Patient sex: F
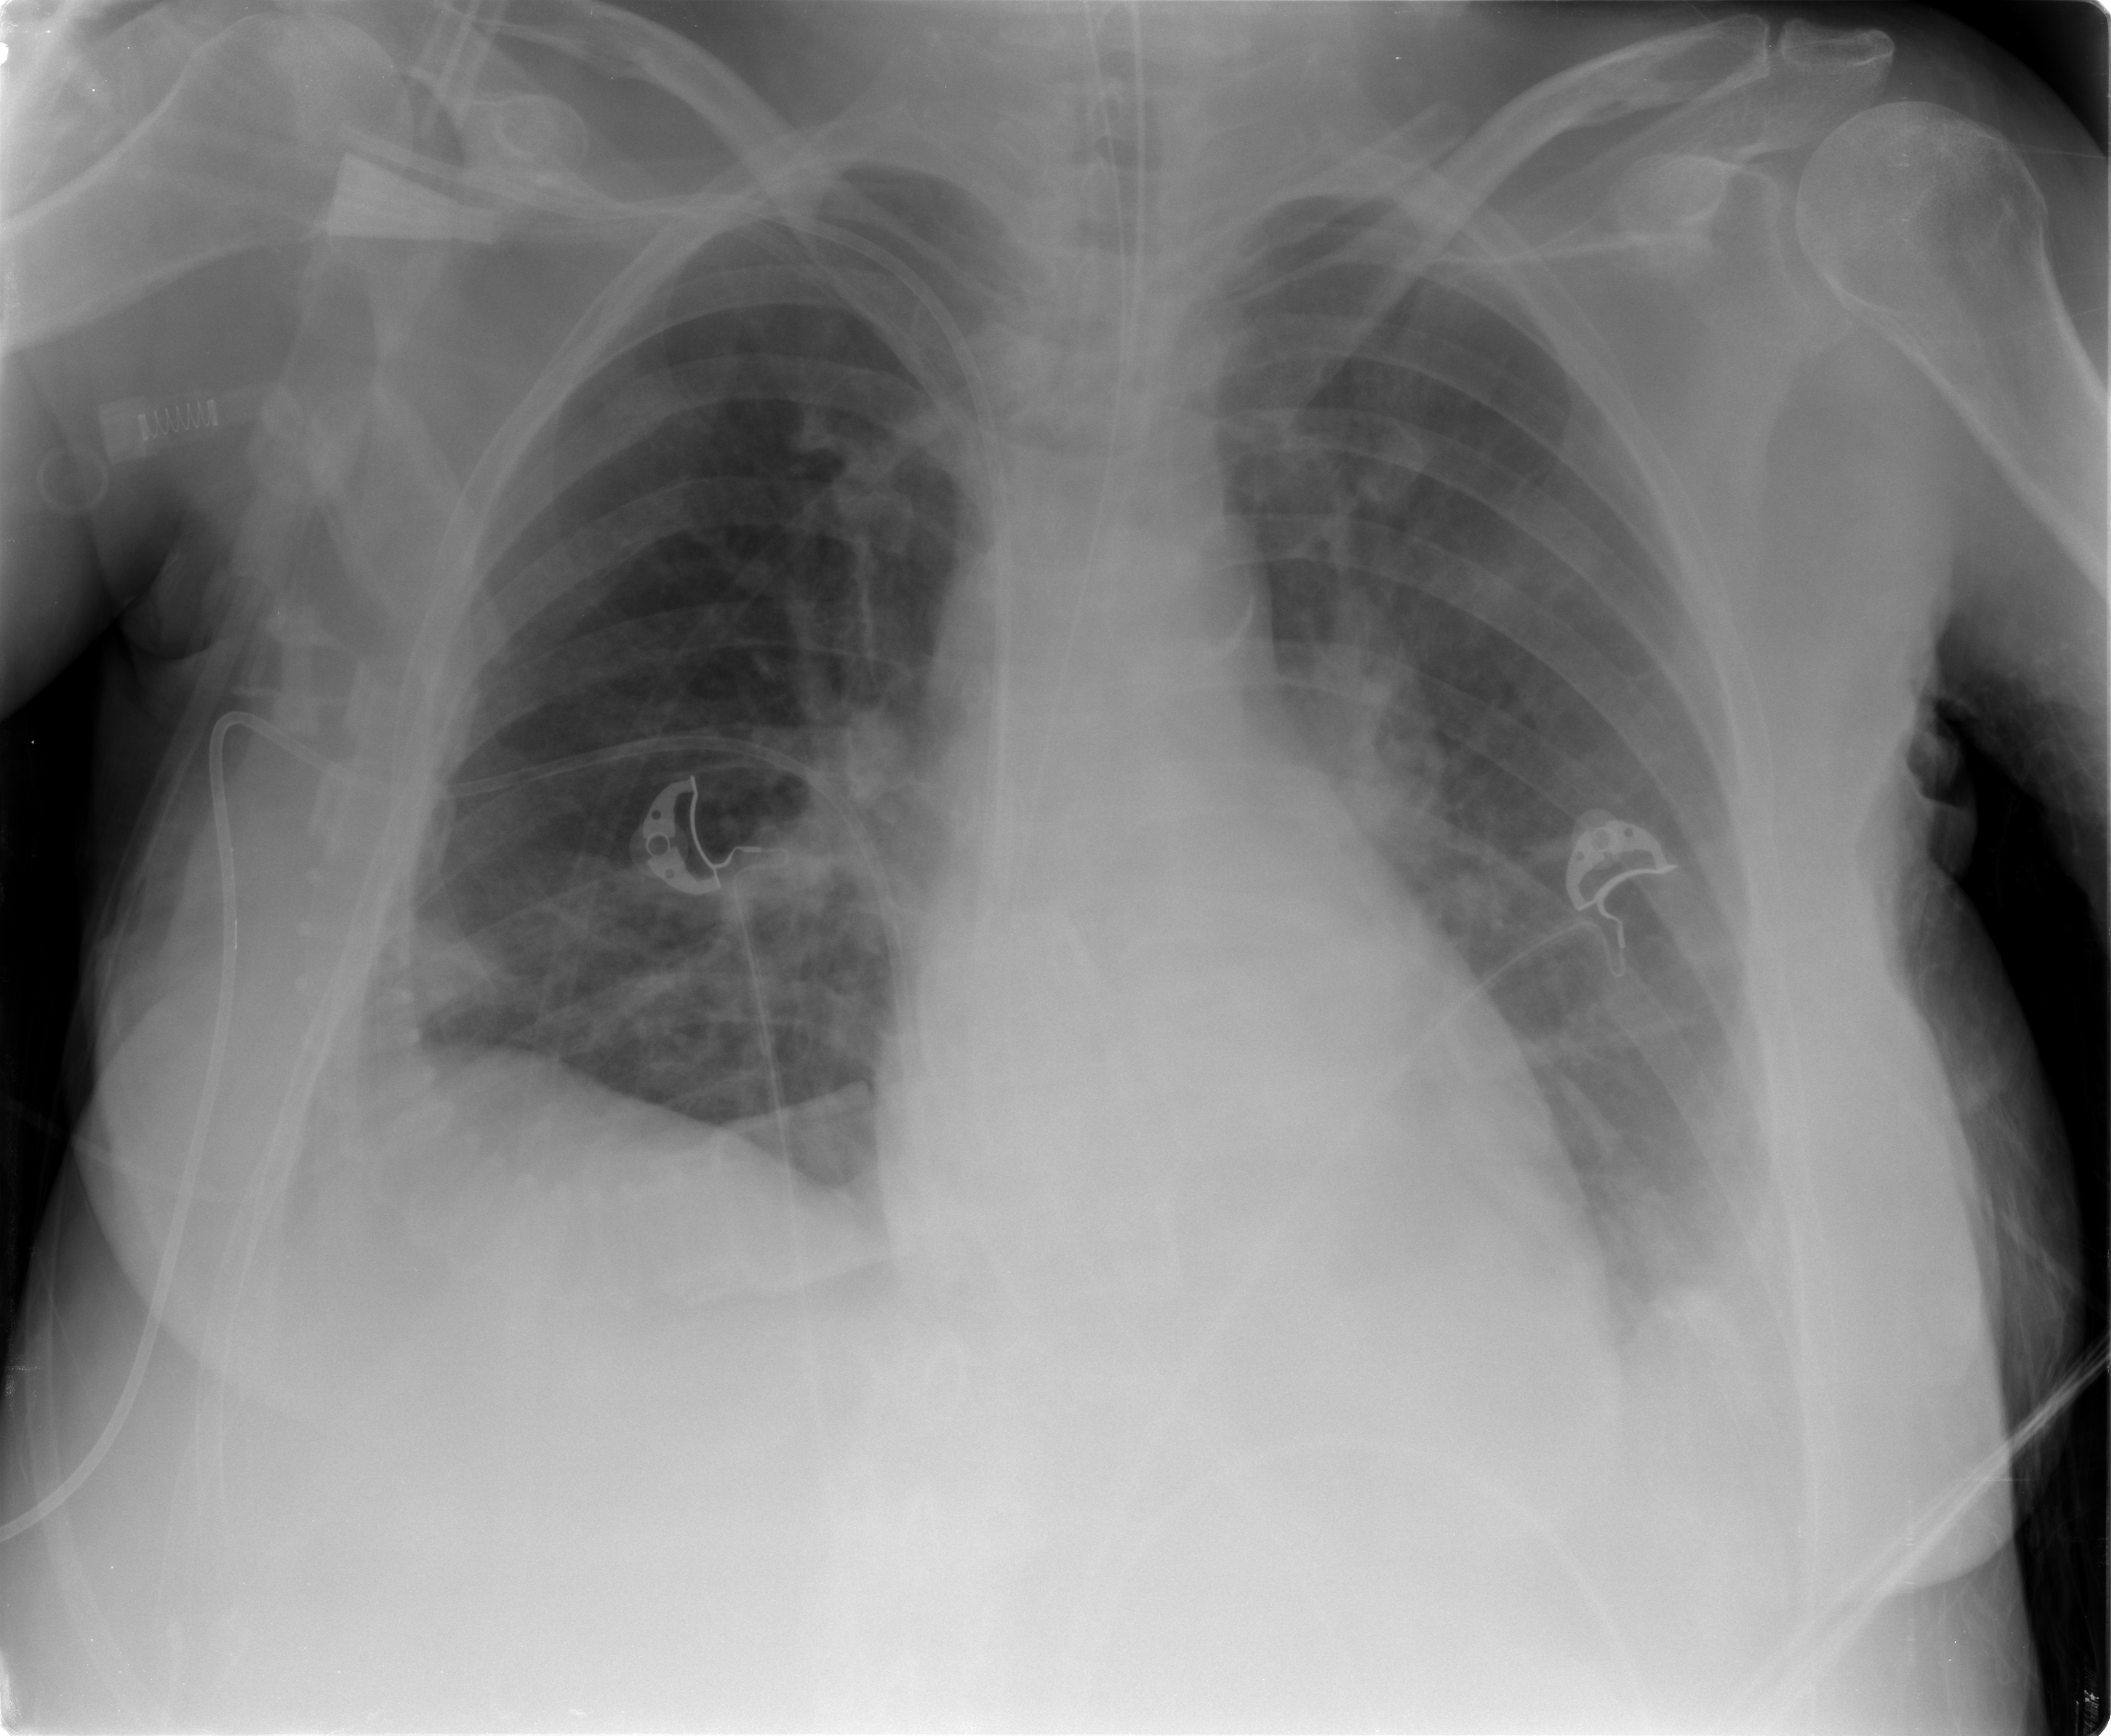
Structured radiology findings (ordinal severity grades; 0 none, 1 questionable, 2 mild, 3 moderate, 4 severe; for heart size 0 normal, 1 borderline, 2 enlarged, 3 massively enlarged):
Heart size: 1
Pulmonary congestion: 2
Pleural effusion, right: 1
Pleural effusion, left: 2
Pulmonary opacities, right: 2
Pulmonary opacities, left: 1
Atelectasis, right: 2
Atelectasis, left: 2